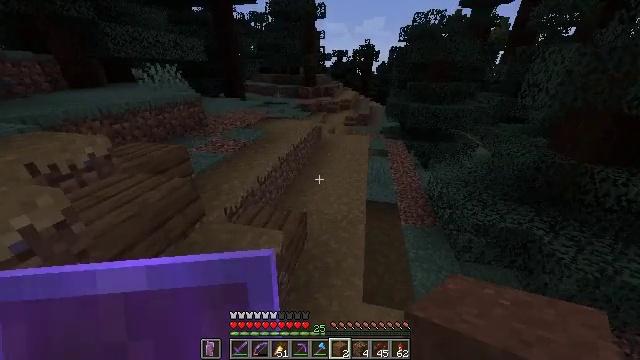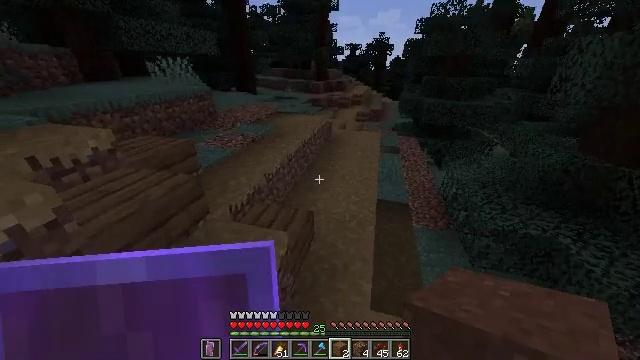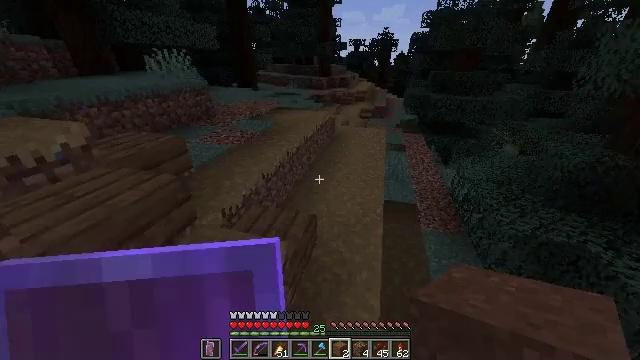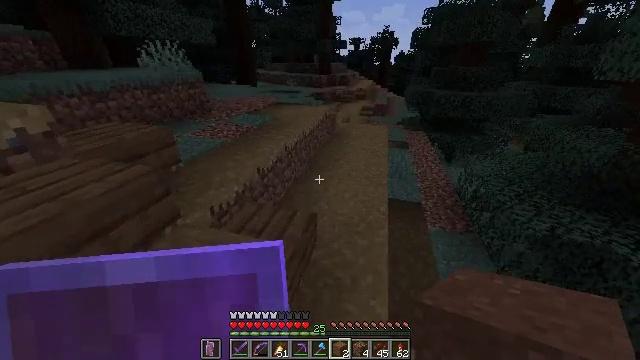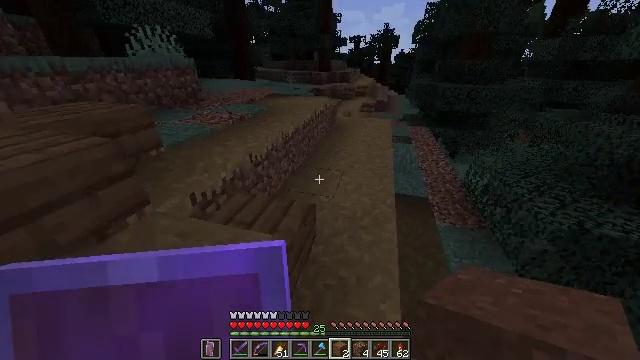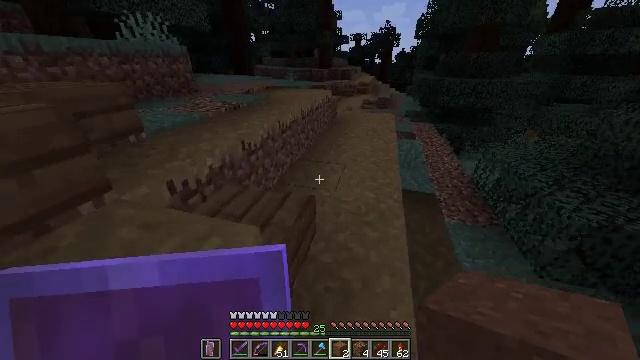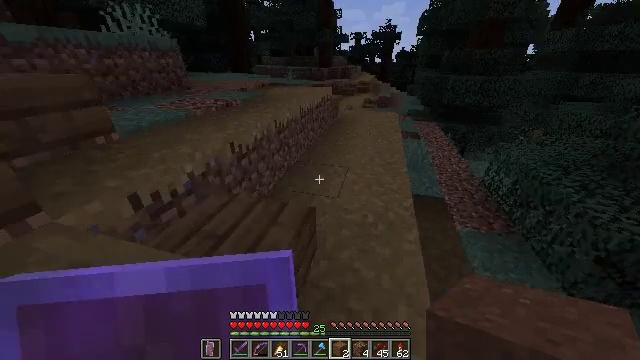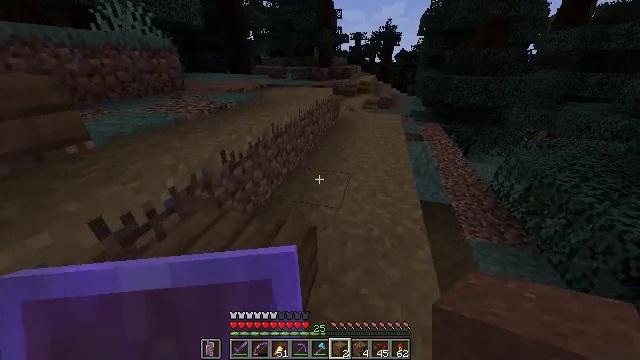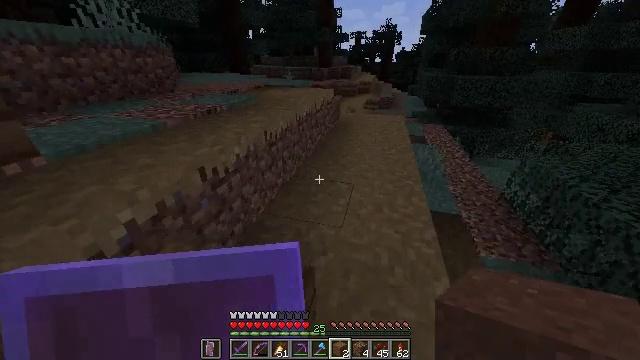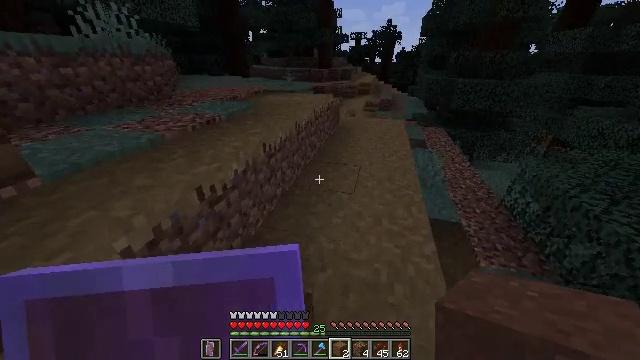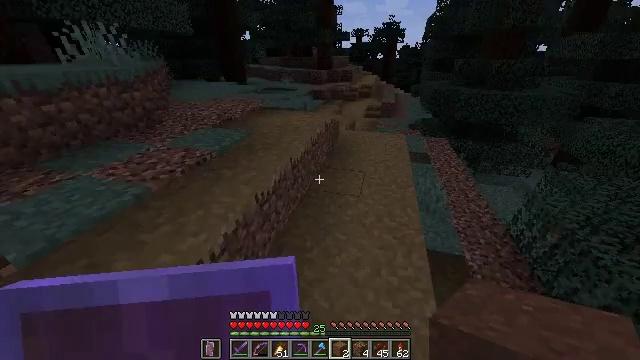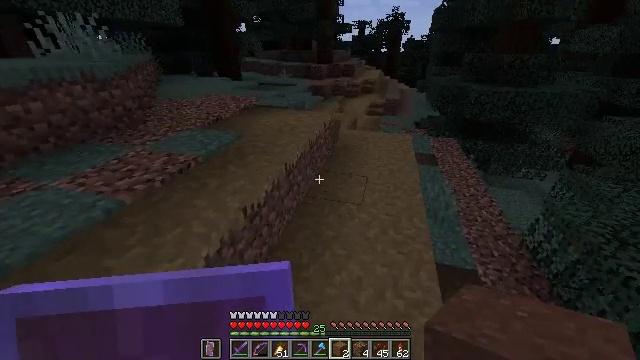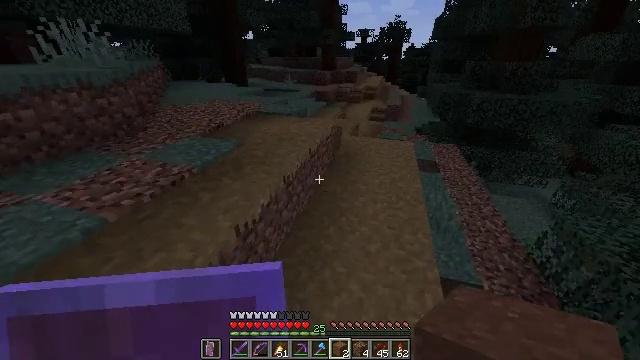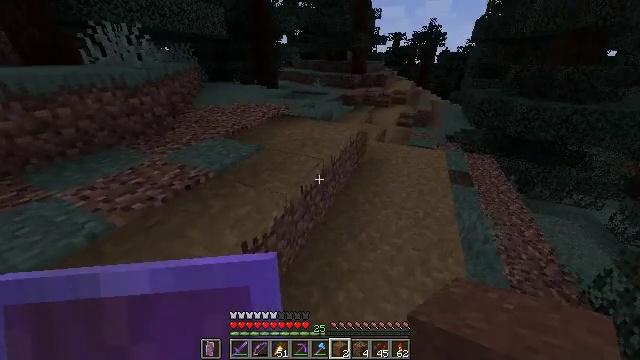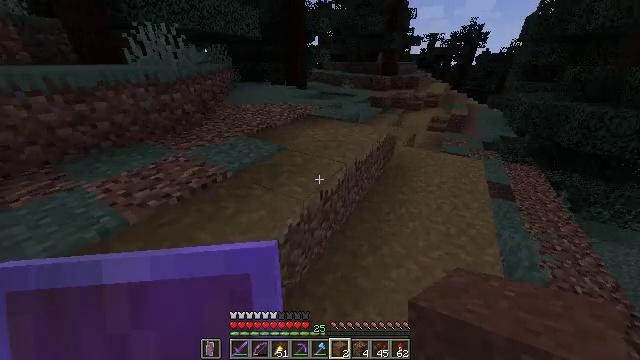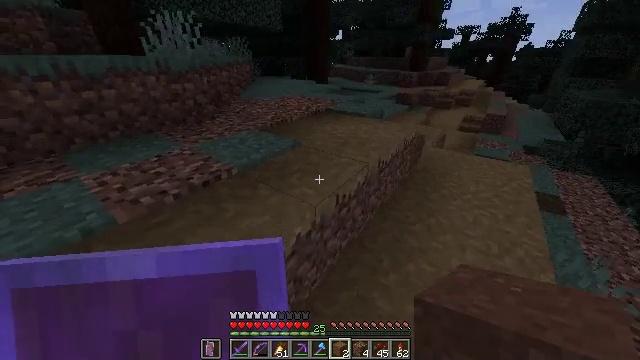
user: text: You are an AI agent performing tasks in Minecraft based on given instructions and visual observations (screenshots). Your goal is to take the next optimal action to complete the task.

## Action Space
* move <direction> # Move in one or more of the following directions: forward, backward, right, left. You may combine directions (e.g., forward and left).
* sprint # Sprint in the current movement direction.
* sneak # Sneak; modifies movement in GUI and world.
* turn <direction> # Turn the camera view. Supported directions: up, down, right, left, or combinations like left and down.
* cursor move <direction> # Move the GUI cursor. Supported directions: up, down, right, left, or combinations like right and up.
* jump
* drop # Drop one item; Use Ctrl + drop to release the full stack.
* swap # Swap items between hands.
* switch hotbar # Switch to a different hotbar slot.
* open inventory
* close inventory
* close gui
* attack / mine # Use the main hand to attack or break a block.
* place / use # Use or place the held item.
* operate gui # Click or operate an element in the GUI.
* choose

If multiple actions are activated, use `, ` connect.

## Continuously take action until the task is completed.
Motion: motion action
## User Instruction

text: Mine coarse dirt from the ground.
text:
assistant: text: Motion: move forward, sprint, turn left and down
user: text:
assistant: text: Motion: move forward, sprint
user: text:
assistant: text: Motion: move forward, sprint
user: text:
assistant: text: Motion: move forward, sprint
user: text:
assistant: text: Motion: move forward, sprint
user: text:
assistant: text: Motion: move forward, sprint
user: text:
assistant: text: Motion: move forward, sprint
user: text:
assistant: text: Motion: move forward, sprint
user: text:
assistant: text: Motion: move forward, sprint
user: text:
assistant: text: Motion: move forward, sprint
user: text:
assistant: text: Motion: move forward, sprint
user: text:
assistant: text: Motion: move forward, sprint
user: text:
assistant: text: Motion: move forward, sprint, turn left
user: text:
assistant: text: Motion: move forward, sprint, turn left
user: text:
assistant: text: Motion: move forward, sprint, turn left
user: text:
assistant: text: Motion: move forward, sprint, turn left
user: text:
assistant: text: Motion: move forward, sprint
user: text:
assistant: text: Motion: move forward, sprint
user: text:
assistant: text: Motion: move forward, sprint, turn left
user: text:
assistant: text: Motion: move forward, sprint, turn left
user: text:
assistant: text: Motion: move forward, sprint, turn left
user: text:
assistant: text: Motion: move forward, sprint, turn left
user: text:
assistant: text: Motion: move forward, sprint
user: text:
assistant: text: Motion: move forward, sprint, jump
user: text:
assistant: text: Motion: move forward, sprint, turn left and down, jump
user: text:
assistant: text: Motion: move forward, sprint, turn left and down, jump
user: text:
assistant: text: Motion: move forward, sprint, turn left and down, jump
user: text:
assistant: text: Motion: move forward, sprint, turn left and down
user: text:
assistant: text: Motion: turn left and down
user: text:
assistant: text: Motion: turn left and down